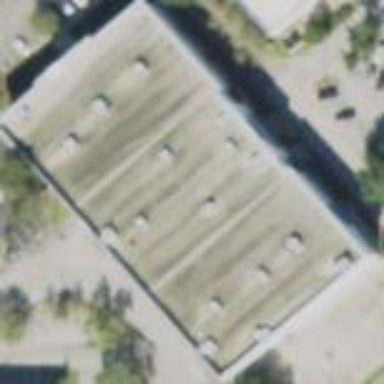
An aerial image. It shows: Building housing furniture shop.